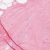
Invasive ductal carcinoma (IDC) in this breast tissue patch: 0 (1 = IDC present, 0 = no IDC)